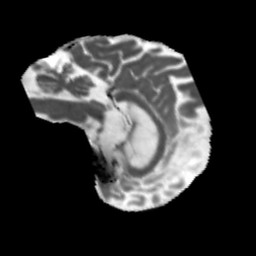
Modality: MD
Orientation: sagittal
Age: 75
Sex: male
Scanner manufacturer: siemens
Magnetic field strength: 3 T
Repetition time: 5.47 s
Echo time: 0.0854 s